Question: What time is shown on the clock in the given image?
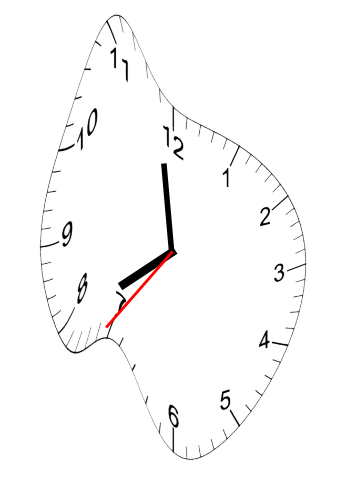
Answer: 07:58:36